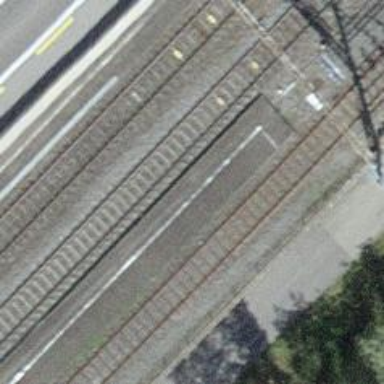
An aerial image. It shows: Single-track railway siding with electrified contact lines.